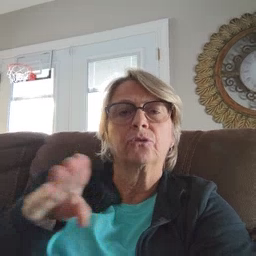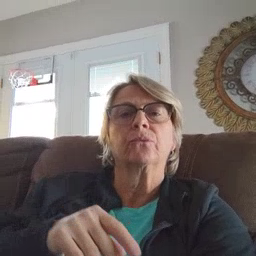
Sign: dryer